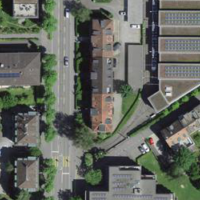
EUNIS habitat code: 54
Species observed at this site:
Lysimachia punctata